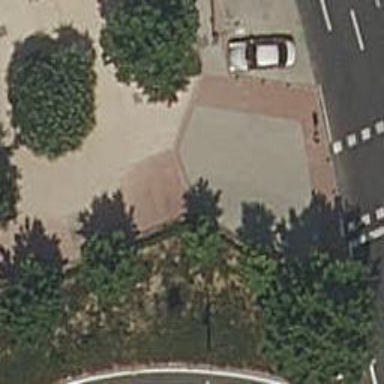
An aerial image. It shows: Footway surfaced with paving stones.